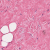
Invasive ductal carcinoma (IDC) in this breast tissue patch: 0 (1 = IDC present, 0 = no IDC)